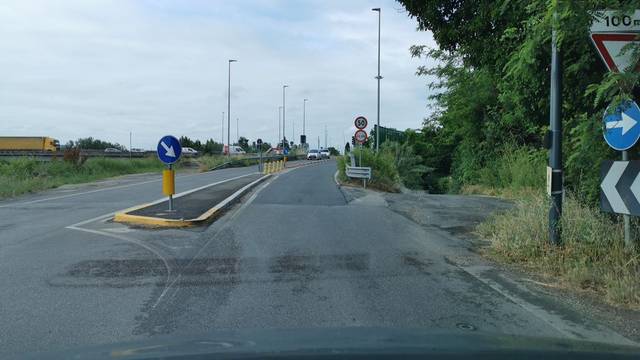
Region: Italy
Coordinates: 44.385, 12.196